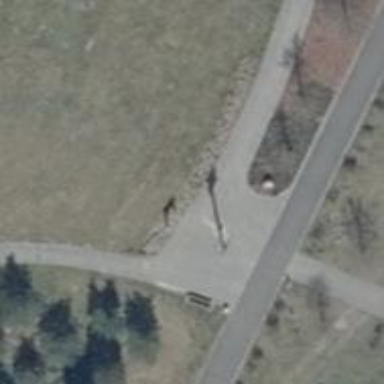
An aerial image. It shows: Playground with windmill.